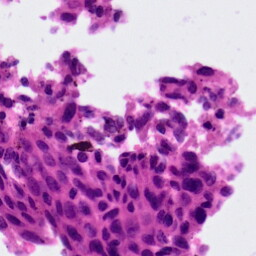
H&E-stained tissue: Ovarian